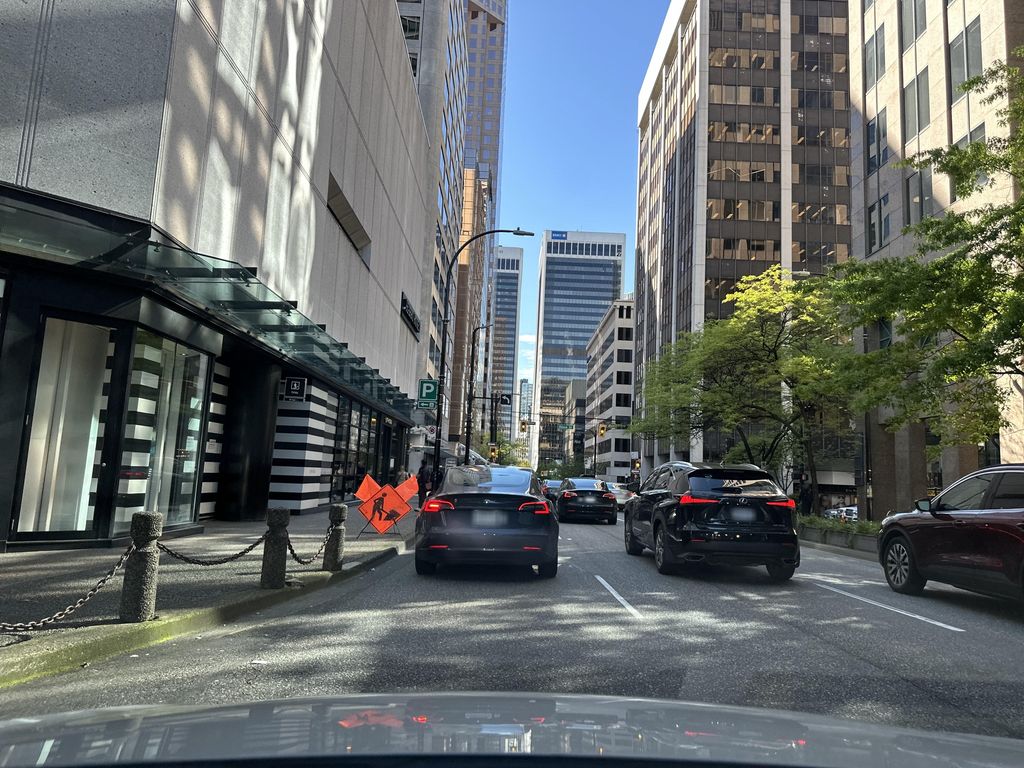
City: vancouver